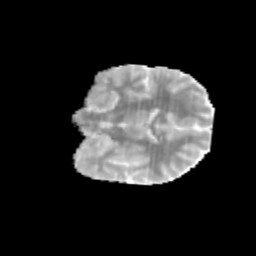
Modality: MD
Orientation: coronal
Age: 9
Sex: male
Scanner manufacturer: siemens
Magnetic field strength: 3 T
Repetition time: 3.8 s
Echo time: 0.07 s